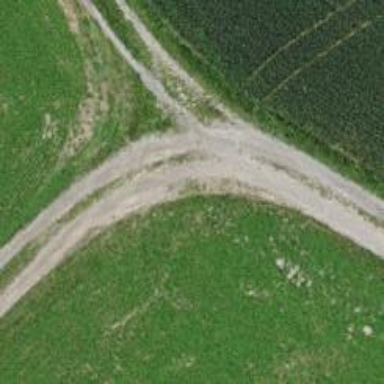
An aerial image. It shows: Track with fine gravel surface. The track has grade2 tracktype.